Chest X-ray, AP view. Patient: 54 years old, sex F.
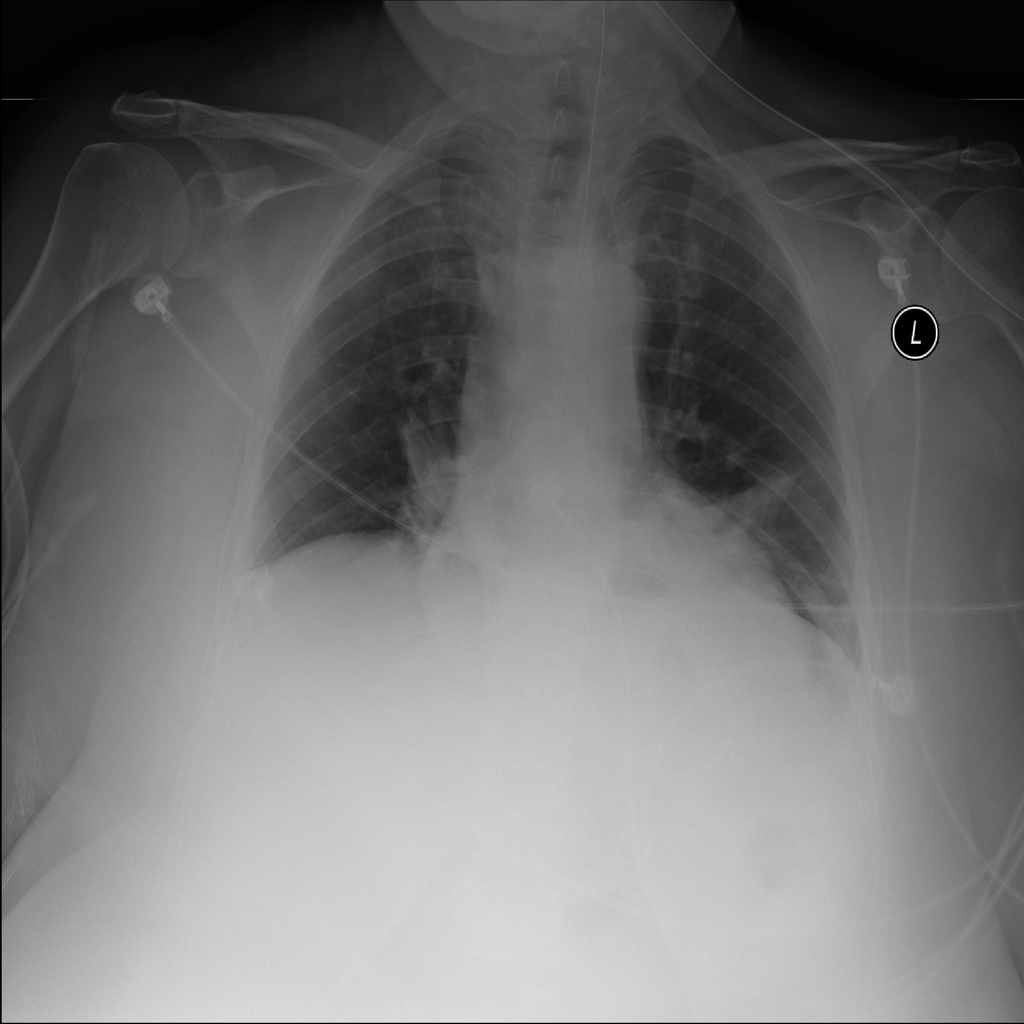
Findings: Atelectasis, Infiltration